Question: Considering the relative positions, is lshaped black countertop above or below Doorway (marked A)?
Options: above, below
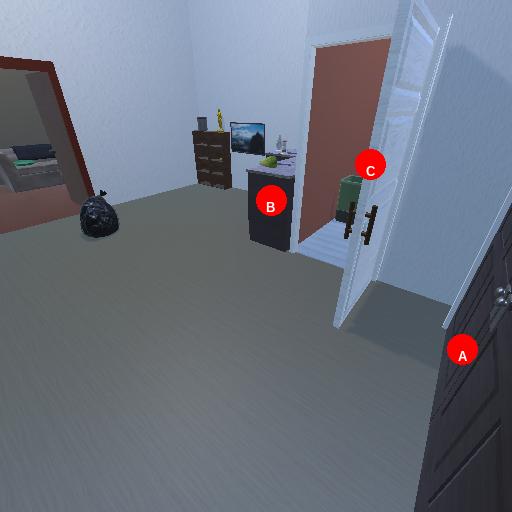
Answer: above